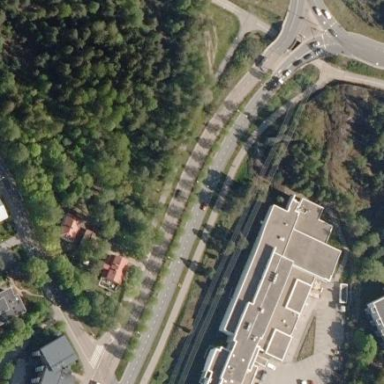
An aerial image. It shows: School building.